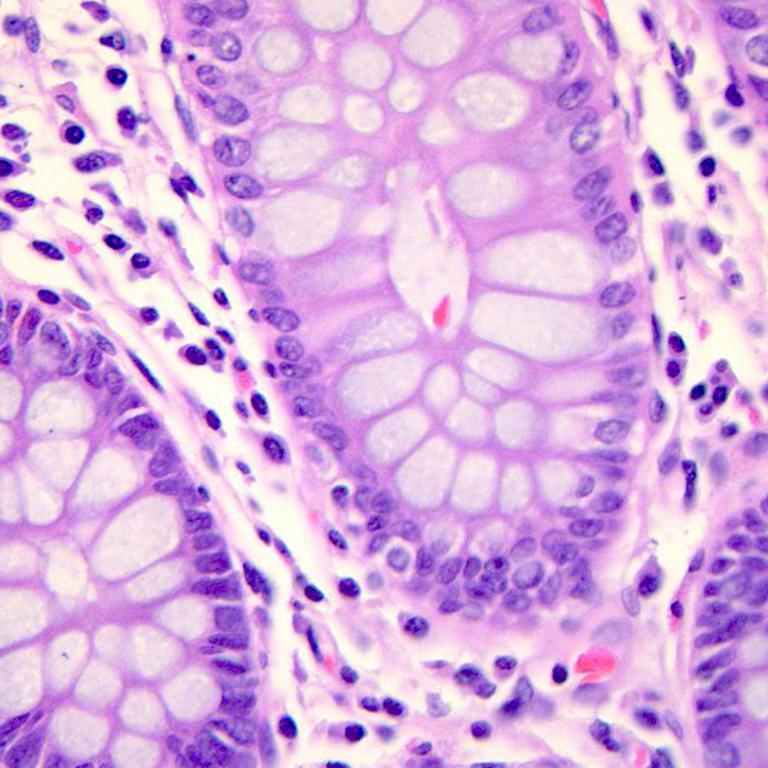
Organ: colon
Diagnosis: benign